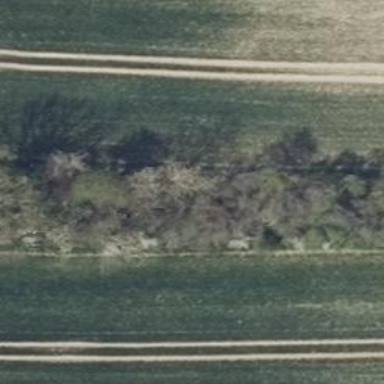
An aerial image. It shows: Row of deciduous broadleaved trees.